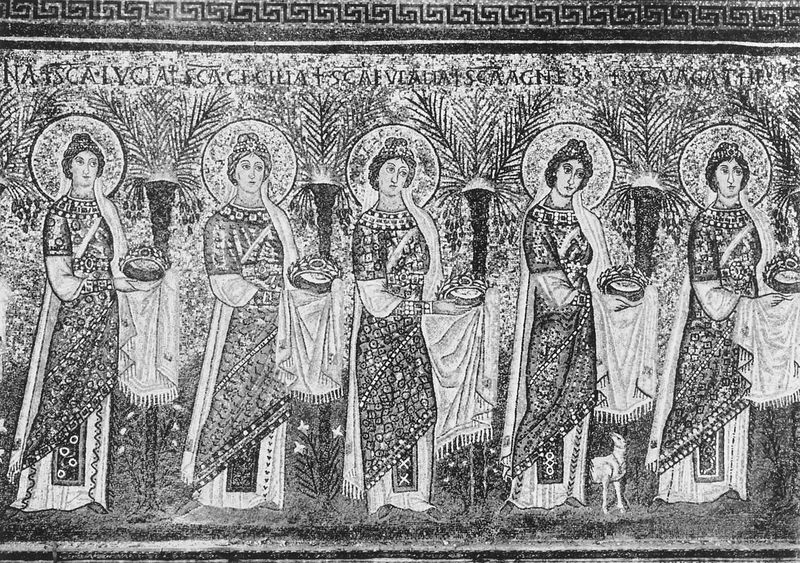
Titel: Ravenna, Sant’Apollinare Nuovo
Standort: Ravenna, Sant’Apollinare Nuovo (EU - I - Emilia-Romagna)
Schlagwörter: frauen, blume, blumen, frau, frisur, kleider, hund, tier, muster, ornament, fünf, gewand, gewänder, weib, weiber, inschrift, ring, fotografie, lamm, schwarzweiss, mosaik, kranz, lorbeer, lorbeerkranz, raute, heiligenschein, palmen, heilige, schaft, ziege, römisch, kronen, latein, fackeln, ikonen, heiligenscheine, nach rechts, gaben, jungfrauen, evangelisten, orthodox, erwartungsvoll, darreichung, siegerkranz, darbietunge